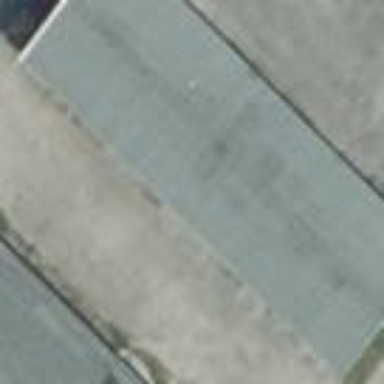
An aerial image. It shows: Group of garages.